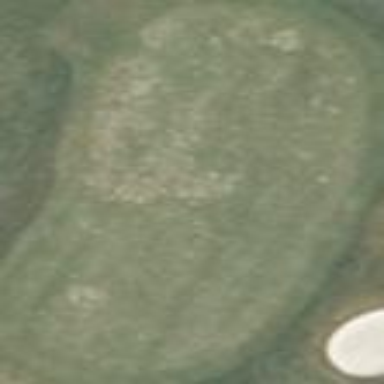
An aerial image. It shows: Golf green.